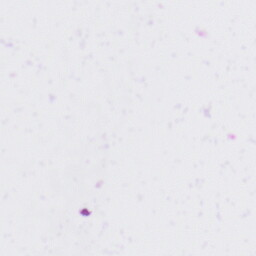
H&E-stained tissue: Liver